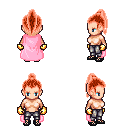
a pixel art fantasy rpg character, female body template, human, light skin, pink cape, metal pants, red long topknot hairstyle, gold gloves, ghillies, four views (front, back, left, right), 2x2 character sprite sheet, small pixel art, hard edges, no anti-aliasing